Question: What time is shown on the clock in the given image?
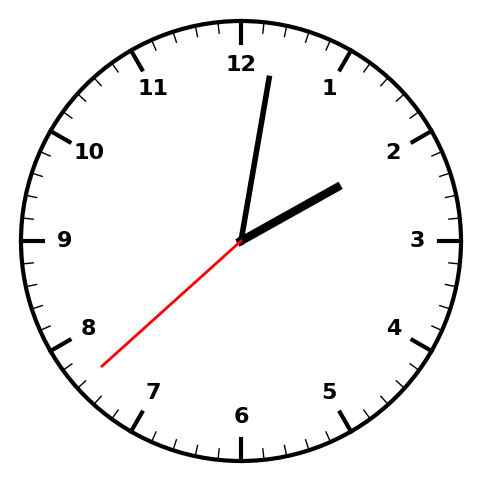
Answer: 02:01:38